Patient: sex F, age 69
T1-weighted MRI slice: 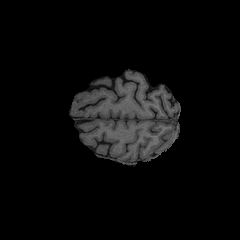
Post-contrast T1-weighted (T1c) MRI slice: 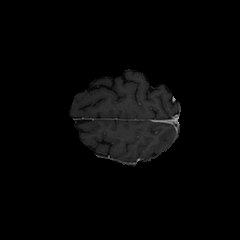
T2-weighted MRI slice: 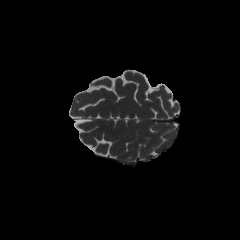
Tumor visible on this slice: no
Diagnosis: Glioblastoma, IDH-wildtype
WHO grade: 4